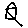
Label: house